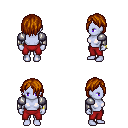
a pixel art fantasy rpg character, female body template, dark elf, purple skin, steel arm armor, red pants, brunette bangs hairstyle, bracelets, four views (front, back, left, right), 2x2 character sprite sheet, small pixel art, hard edges, no anti-aliasing